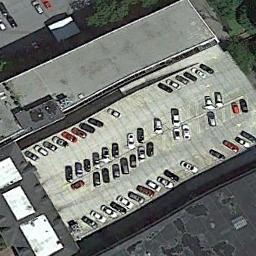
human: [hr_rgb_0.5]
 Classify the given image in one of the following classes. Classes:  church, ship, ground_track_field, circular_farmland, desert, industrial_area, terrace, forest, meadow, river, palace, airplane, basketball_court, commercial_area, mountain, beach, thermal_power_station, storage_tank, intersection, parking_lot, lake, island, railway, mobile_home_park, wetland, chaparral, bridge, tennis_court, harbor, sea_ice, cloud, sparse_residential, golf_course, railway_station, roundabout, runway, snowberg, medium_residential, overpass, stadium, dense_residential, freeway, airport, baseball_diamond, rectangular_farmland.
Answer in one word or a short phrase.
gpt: parking_lot